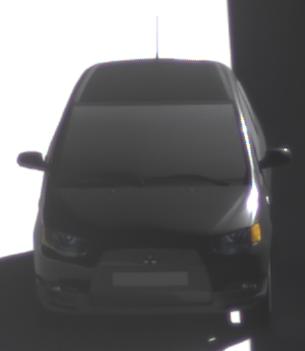
Make: Mitsubishi
Model: Colt 1.1
Detailed model: Colt (VI)
Model produced from: 2008/11
Model produced until: 2010/10
Doors: 3
Color: black
Road condition: dry road
Daytime: midday
Contrast: high contrast